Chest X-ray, PA view. Patient: 44 years old, sex M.
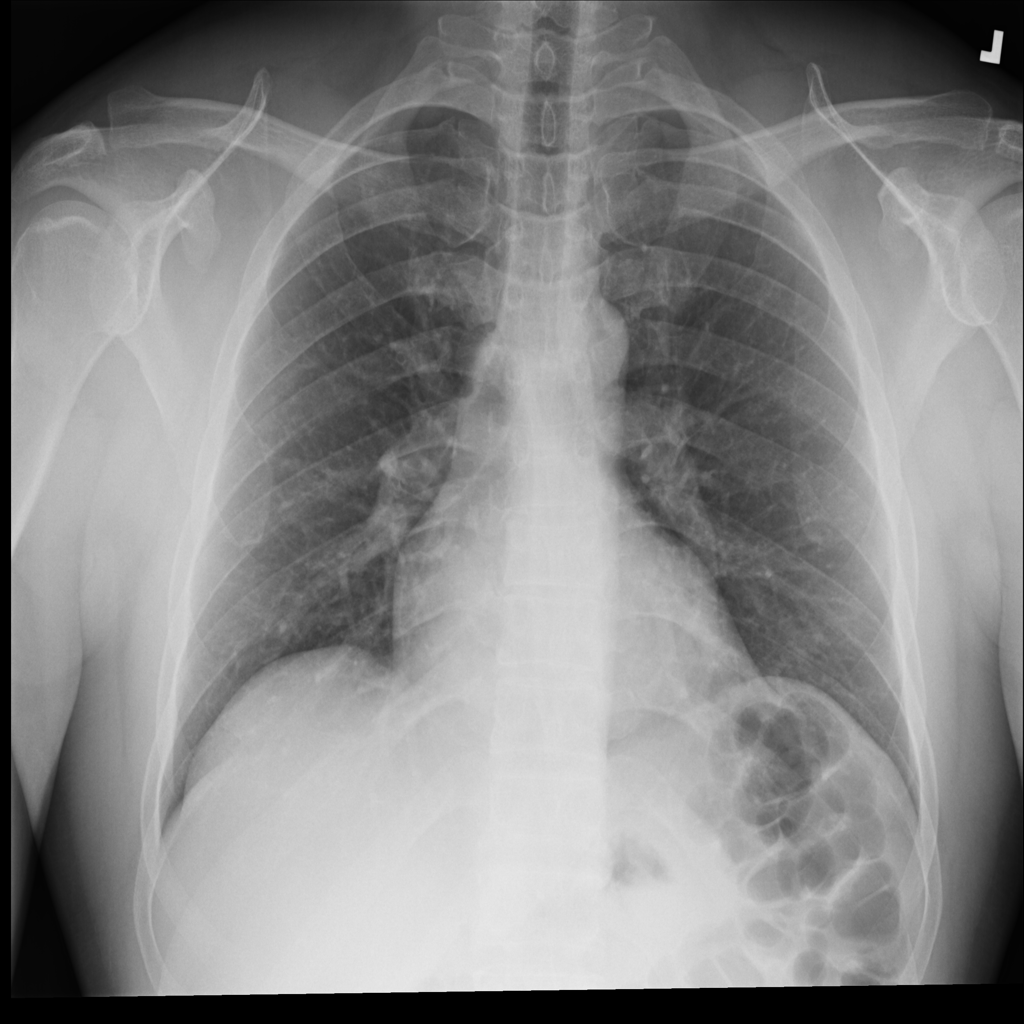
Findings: Infiltration